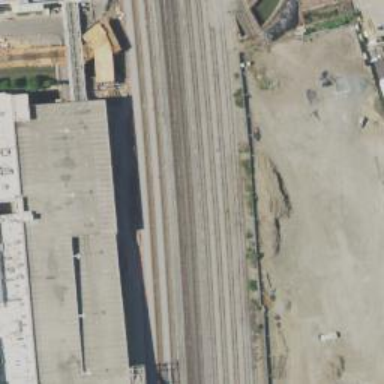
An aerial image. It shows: View of railway yard.